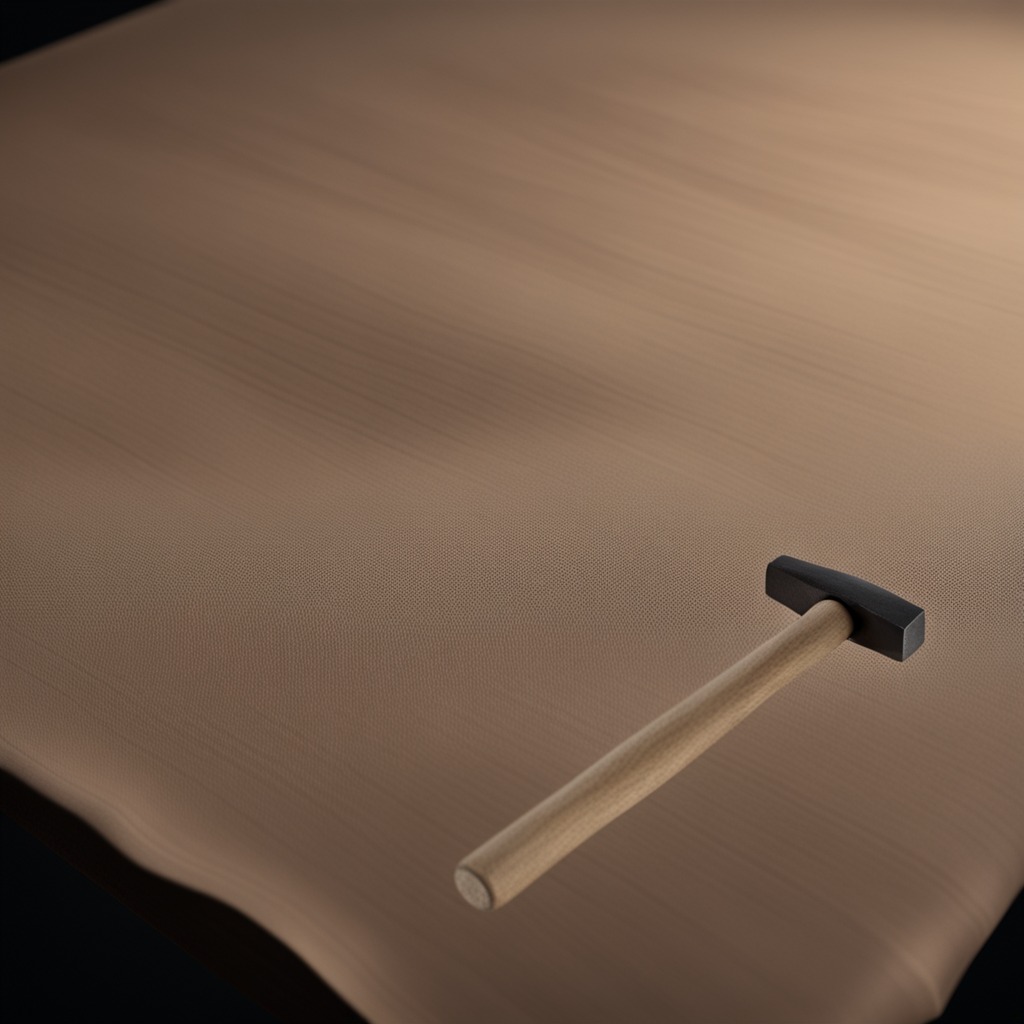
A hammer lies on a wooden table inside a workshop at night.